Question: I extended the multiselect widget with nothing special. The issue is the binding of values no longer work. In a first sample, I'm using the native widget and binds values fine. The second is where I use an extended multiselect which fails on the value binding and is blank.
HTML:
'''
<selectdata-role="multiselect"data-bind="source: selectData, value: selectedIDs"data-text-field="Name"data-value-field="ID"></select>
<selectdata-role="multiselectcustom"data-bind="source: selectData, value: selectedIDs"data-text-field="Name"data-value-field="ID"></select>
'''
Javascript:
'''
//EXTEND MULTISELECT WITH NOTHING MUCH
kendo.ui.plugin(kendo.ui.MultiSelect.extend({
init: function(element, options) {
kendo.ui.MultiSelect.fn.init.call(this, element, options);
},
options: {
name: 'MultiSelectCustom'
}
}));
varviewModel = kendo.observable({
selectedIDs: [ 1, 3 ],
selectData: [{
Name: 'Bill Smith',
ID: 1
}, {
Name: 'Jennifer Jones',
ID: 2
}, {
Name: 'Tim Philips',
ID: 3
}]
});
kendo.bind('body', viewModel);
'''

I guess I can re-create the binder for "value" again, but is this indeed a bug? I have a jsFiddle that demonstrates this: <URL>
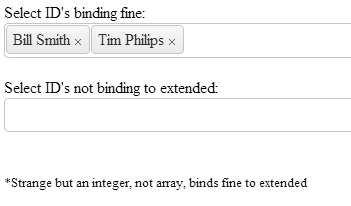
Answer: this isn't a bug so much as that multiselect has custom binders set for it. You can try duplicating the binders for the multiselect for your new extended role.
try this:
'''
kendo.data.binders.widget.multiselectcustom = kendo.data.binders.widget.multiselect;
'''
you can place it before/after your widget extension code, but this tell the bind function how to properly bind to your widget.
I would also take a look at the kendo docs for custom binders, be warned though it isn't very thourough